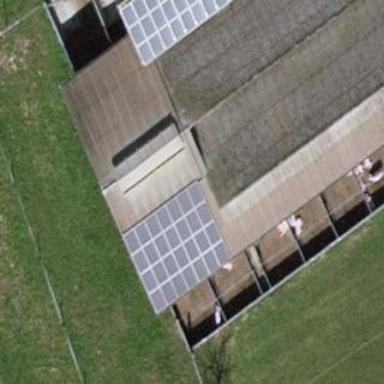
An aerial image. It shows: Solar photovoltaic panel generating electricity through small installation.